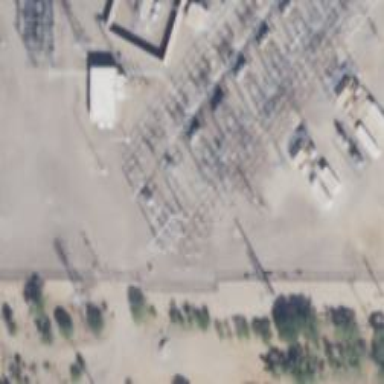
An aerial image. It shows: Switch used for power control.